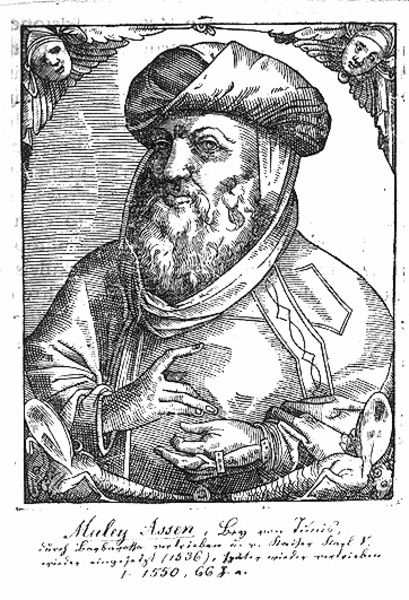
Titel: Bildnis des Sultan Muleasses
Künstler: Tobias Stimmer
Institution: (Seriendruck)
Schlagwörter: dunkel, flügel, hand, kopf, mann, schatten, umhang, weiß, menschen, ausschnitt, finger, grau, haar, hell, hut, köpfe, licht, mund, nase, schmuck, schwarz, skizze, stirn, zeichnung, blick, tuch, ornament, bart, gesichter, kappe, schnurrbart, arme, augen, bärtig, falten, federn, gesicht, kleidung, kragen, rahmen, vollbart, bild, bildnis, herr, hände, portrait, porträt, schlank, auge, figur, geistlicher, gewand, mantel, adel, kaufmann, brustbild, bruststück, kinn, ohren, renaissance, oval, engel, schärpe, kopfbedeckung, lächeln, holzschnitt, schrift, wangen, bogen, zwei, grafik, graphik, weis, rand, figuren, hands, hat, könig, white, black, gray, grey, nose, robe, kopftuch, ernst, print, deutsch, jahreszahl, ring, striche, name, tusche, ringe, orient, druck, druckgraphik, gebilde, schraffur, schraffuren, radierung, stich, illustration, schwarzweiß, text, volbart, beschriftung, schraffiert, adeliger, herrscher, insekten, zwickel, ecken, angel, man, mittelalter, eyes, gelehrter, dürer, monarch, drawing, black and white, frame, verletzung, turban, brow, mouth, etching, sketch, beard, libellen, faces, writing, bildunterschrift, wings, tragedy, sultan, historisch, kaltnadel, human, clothes, wörter, engraving, masken, reformation, schraffierungen, fingers, zeigegestus, lips, seriendruck, heuschrecke, full, muslim, imam, fairies, stifterfiguren, fingernagel, gesture, indian, biblical, masks, eyebrow, border, heavy, rings, zwickelfigur, zwickelfiguren, proportions, sleeves, bey, lithogrphie, wealthy, verstümmelung, assen, fat, jewel, 1550, h#nde, tgext, 66, corners, robust, comedy, mustach, lifted, powerful, insects, cowl, insect, handle, muley, gesichgter, cloche, beyx, three quarters, forefinger, fing, thin fingers, ataley, atuley, maley, fingerschmuck